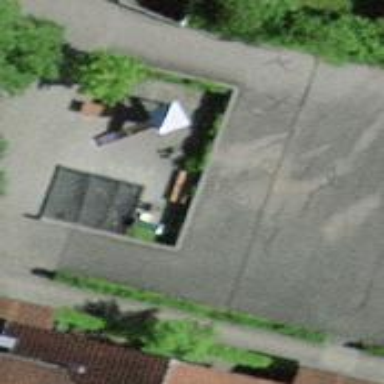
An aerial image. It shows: Springy playground.